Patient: sex M, age 60
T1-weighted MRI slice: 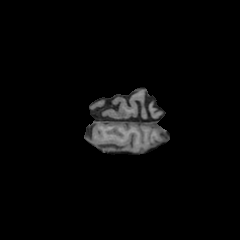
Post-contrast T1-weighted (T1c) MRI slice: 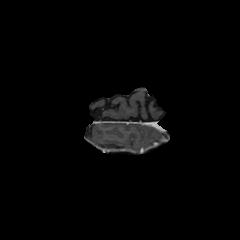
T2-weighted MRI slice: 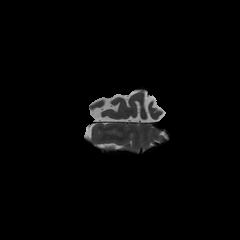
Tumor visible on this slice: no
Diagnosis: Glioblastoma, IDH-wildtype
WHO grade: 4